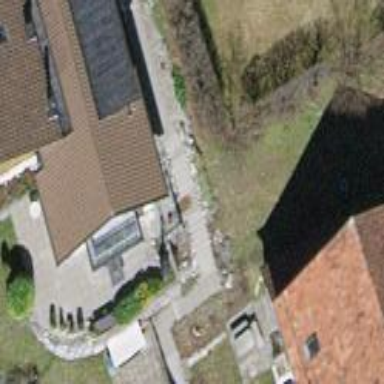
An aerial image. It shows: Simple house.